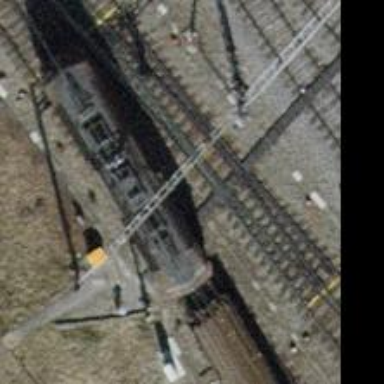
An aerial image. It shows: Railway yard with one track. The railway is electrified with contact line.